Question: I want to build a quick reservation using bootstrap form inline. but I have some problem:
1. Form inline has a margin left [I not want any margin left]
2. Datepicker can not automatic to generate check out date [after click check in date ex: 22/10/2013 system automatic go to check out date 23/10/2013 so user can't hard to begin from this date]
How to do that?
This my script html
'''
<div class="row">
<div class="span12">
<form class="form-horizontal">
<div class="control-group">
<div class="controls form-inline" id="sandbox-container">
<label for="check-in">CHECK - IN</label>
<input type="text" id="cid" name="fymd" class="span2 input-append date" placeholder="dd/mm/yyyy">
<label for="check-out">CHECK - OUT</label>
<input type="text" id="cod" name="tymd" class="span2 input-append date" placeholder="dd/mm/yyyy">
</div>
</div>
</form>
</div>
</div>
'''
bootstrap javascript for datepicker I use from <URL> .
This javascript inline
'''
<script>
$('#sandbox-container .input-append.date').datepicker({
format: "dd/mm/yyyy",
startDate: "0d",
endDate: "+2y",
autoclose: true,
todayHighlight: true
});
</script>
'''
File CSS is standard from bootstrap.
This is the screenshot:
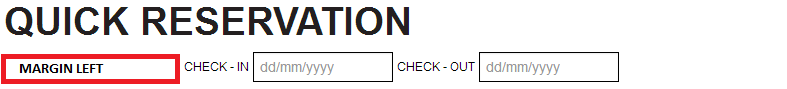
Answer: The correct structure for an inline form is as follows:
'''
<div class="row">
<div class="span12">
<form class="form-inline" id="sandbox-container">
<label for="check-in">CHECK - IN</label>
<input type="text" id="cid" name="fymd" class="span2 input-append date" placeholder="dd/mm/yyyy" />
<label for="check-out">CHECK - OUT</label>
<input type="text" id="cod" name="tymd" class="span2 input-append date" placeholder="dd/mm/yyyy" />
</form>
</div>
</div>
'''
<URL>
The <URL> you linked to has a full example with the functionality you want